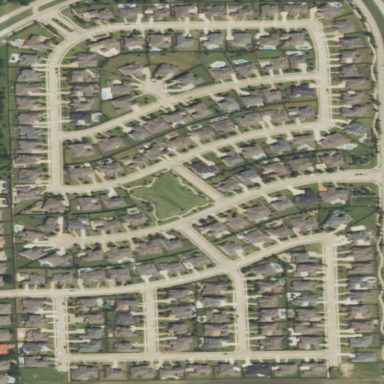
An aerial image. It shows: Residential area within neighborhood.